Question:
I use carousel in Bootstrap to realize the sliding picture effect, but however, when the width of window become larger, the box of slide become larger while the width of picture region stays original.
How do modify the code to put the lefter margin of box to left margin of picture when the width is too much for picture?
Edit: the demo address: <URL>
the effect i want: the auto-resize of carousel box so that the control panel on the right won't be out of range.
'''
<ol class="carousel-indicators">
<li data-target="#carousel-example-generic" data-slide-to="0" class="active"></li>
<li data-target="#carousel-example-generic" data-slide-to="1"></li>
<li data-target="#carousel-example-generic" data-slide-to="2"></li>
<li data-target="#carousel-example-generic" data-slide-to="3"></li>
</ol>
<div class="carousel-inner">
<div class="item active">
<img src="../images/upload/nctu/1.png" alt="...">
</div>
<!-- other pictures-->
</div>
<!-- Controls -->
<a class="left carousel-control" href="#carousel-example-generic" data-slide="prev"></a>
<a class="right carousel-control" href="#carousel-example-generic" data-slide="next"></a>
</div></div>
'''
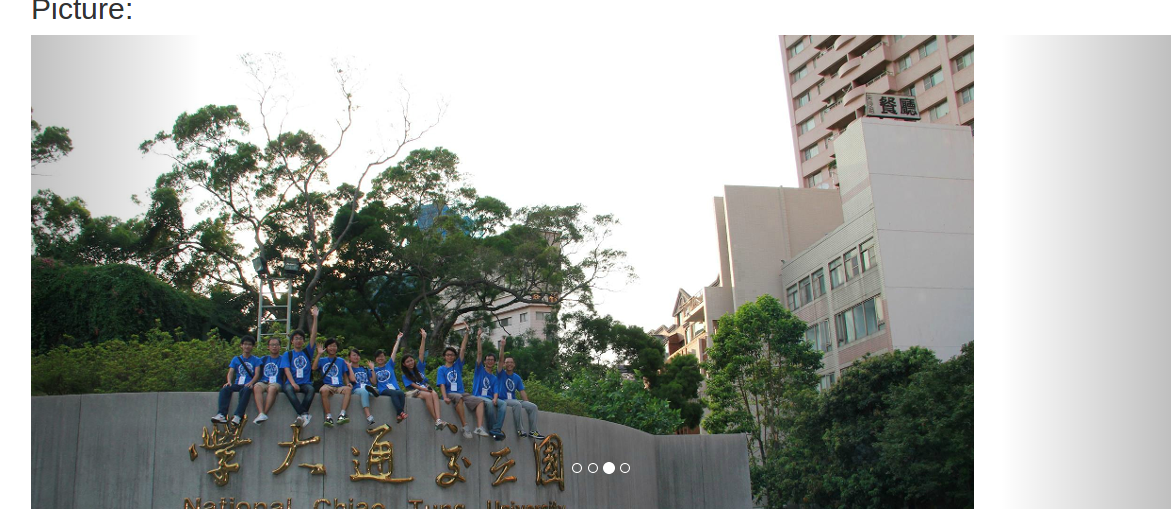
Answer: Your question is not clear enough, do you want to centre the image or want to fill the image. Please try this and let me know for more assistance. Paste the below code in your CSS Stylesheet.
'''
.carousel-inner .item img{
width: 100%;
}
'''